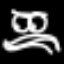
Label: frog